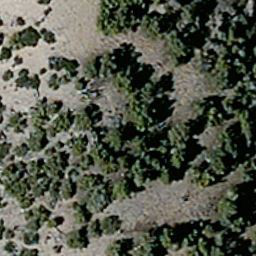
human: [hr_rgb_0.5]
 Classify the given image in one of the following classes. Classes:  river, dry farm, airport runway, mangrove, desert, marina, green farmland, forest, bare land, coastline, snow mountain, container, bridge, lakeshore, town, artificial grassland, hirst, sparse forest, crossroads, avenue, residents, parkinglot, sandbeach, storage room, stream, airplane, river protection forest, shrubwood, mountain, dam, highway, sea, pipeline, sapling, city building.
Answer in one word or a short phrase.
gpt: sparse forest